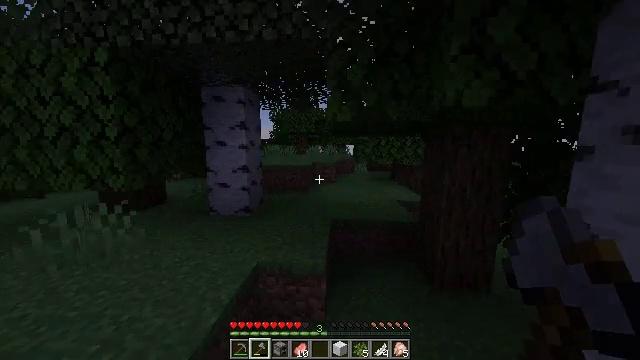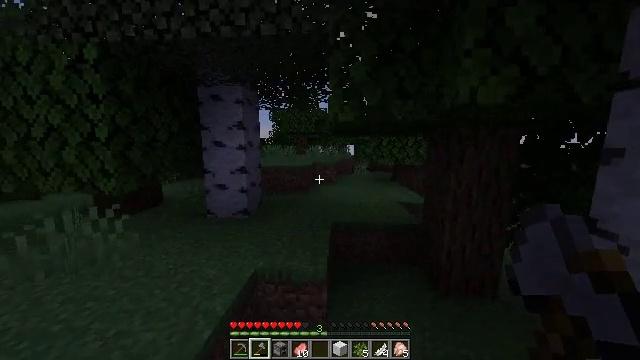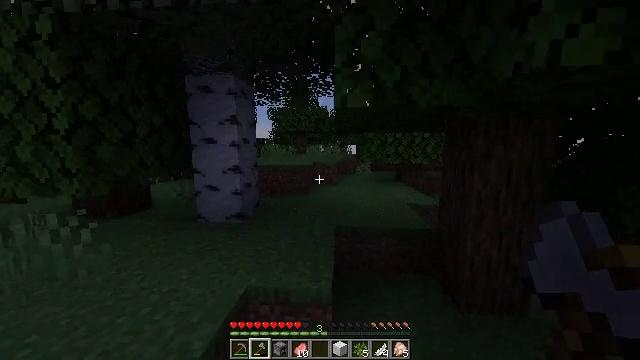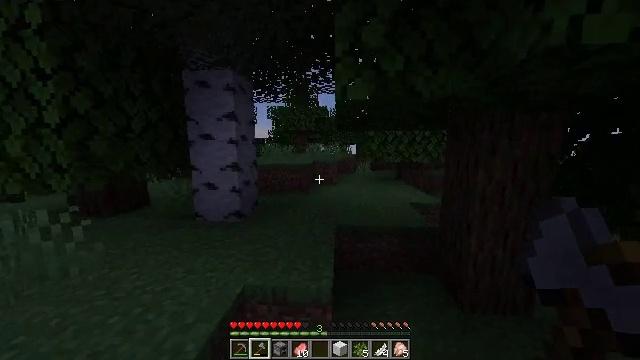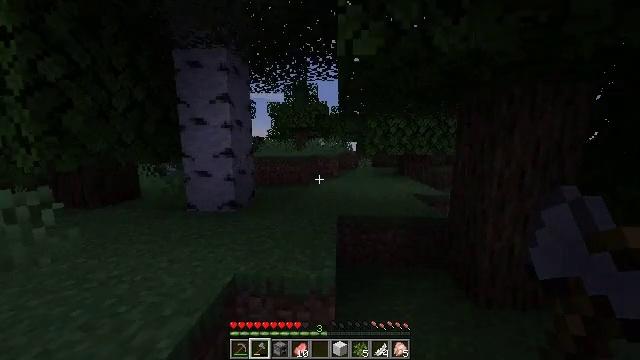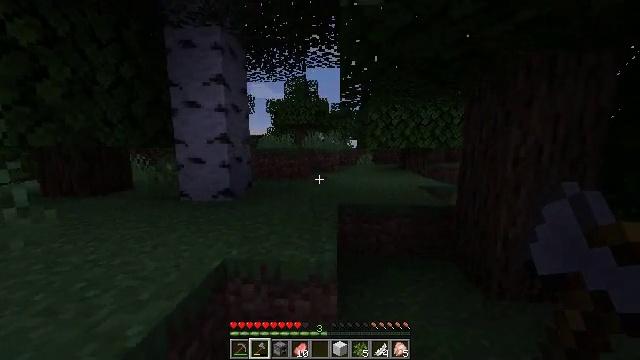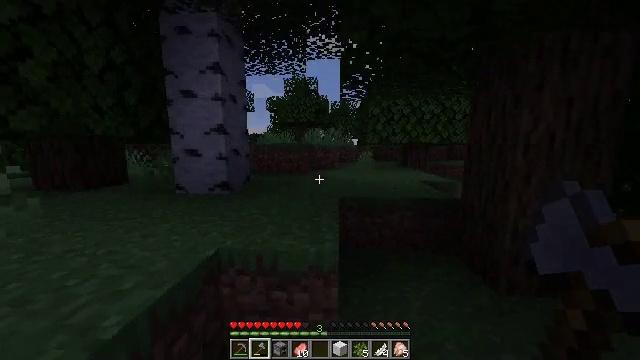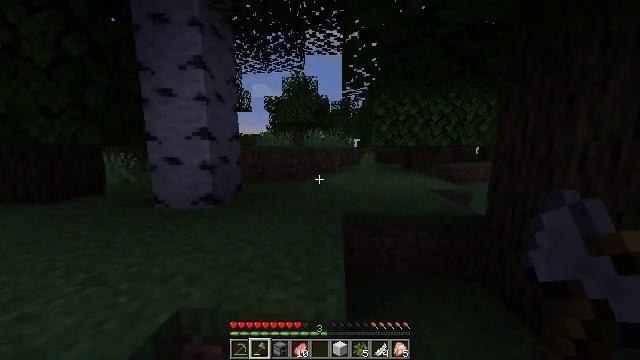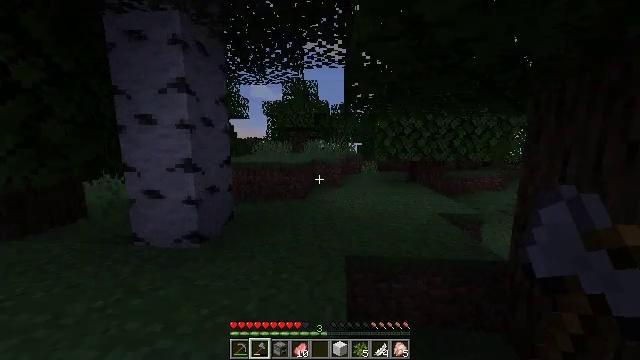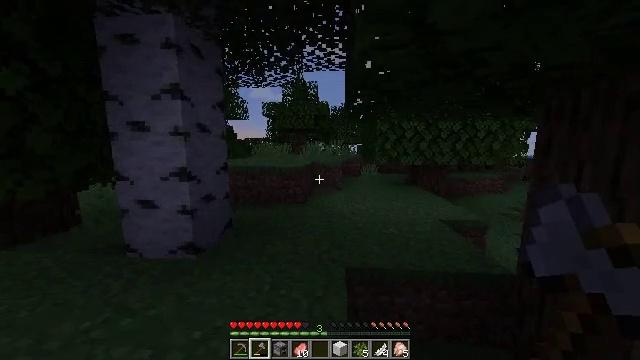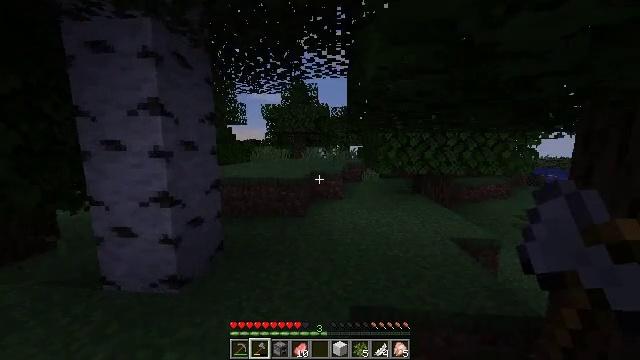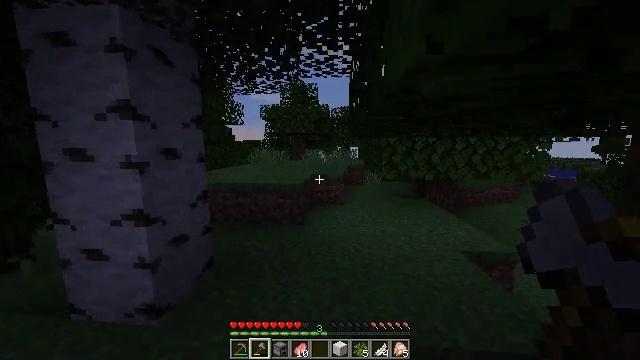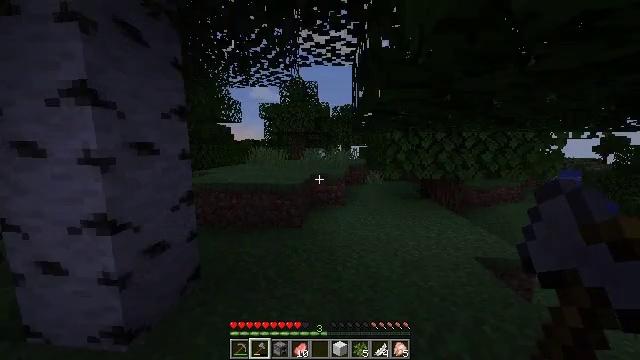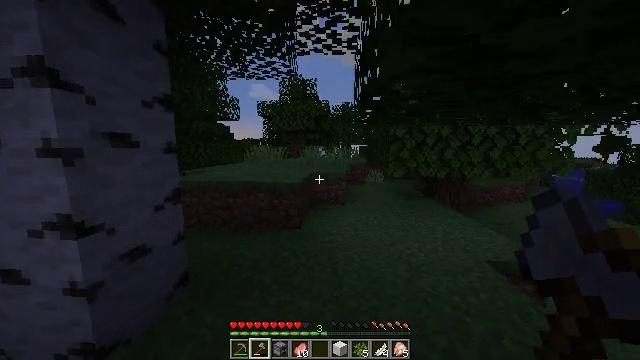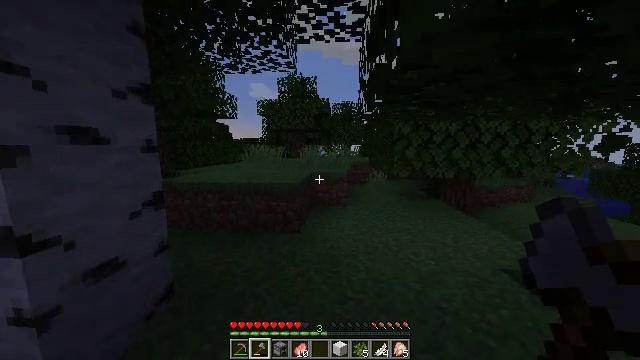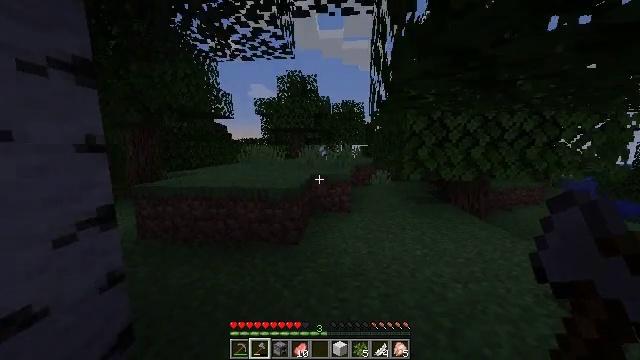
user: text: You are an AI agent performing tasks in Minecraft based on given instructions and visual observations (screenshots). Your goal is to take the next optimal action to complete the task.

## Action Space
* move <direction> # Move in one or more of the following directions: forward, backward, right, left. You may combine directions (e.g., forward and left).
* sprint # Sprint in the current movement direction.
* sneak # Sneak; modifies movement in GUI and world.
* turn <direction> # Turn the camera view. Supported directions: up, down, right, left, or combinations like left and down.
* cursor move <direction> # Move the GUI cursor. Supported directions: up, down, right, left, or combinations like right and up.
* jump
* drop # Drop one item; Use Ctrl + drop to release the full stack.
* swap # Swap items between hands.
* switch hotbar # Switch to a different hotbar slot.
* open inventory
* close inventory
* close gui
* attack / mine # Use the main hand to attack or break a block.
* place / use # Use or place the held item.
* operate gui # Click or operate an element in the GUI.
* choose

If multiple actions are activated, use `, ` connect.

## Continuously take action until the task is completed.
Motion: motion action
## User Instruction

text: Cook salmon to get cooked salmon.
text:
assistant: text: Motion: move forward, sprint
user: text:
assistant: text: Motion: move forward, sprint
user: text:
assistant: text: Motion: move forward, sprint
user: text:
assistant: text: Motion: move forward, sprint
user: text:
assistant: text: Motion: move forward, sprint
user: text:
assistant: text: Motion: move forward, sprint, jump
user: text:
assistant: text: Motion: move forward, sprint, jump
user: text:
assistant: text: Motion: move forward, sprint, jump
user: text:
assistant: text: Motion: move forward, sprint, jump
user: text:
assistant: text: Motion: move forward, sprint, jump
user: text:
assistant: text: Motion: move forward, sprint, jump
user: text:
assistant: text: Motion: move forward, sprint
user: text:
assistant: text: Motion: move forward, sprint
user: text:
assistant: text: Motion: move forward, sprint
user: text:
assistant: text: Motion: move forward, sprint
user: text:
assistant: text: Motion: move forward, sprint
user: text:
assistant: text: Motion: move forward, sprint
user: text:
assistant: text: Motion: move forward, sprint
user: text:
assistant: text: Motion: move forward, sprint
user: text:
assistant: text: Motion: move forward, sprint
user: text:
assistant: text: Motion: move forward, sprint
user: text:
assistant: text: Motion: move forward, sprint
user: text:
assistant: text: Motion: move forward, sprint
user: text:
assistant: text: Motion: move forward, sprint, jump
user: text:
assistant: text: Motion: move forward, sprint, turn left and down, jump
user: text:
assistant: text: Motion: move forward, sprint, turn left and down, jump
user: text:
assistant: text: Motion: move forward, sprint, turn left, jump
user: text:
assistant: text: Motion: move forward, sprint, jump
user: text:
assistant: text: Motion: move forward, sprint, jump
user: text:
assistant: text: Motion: move forward, sprint, jump